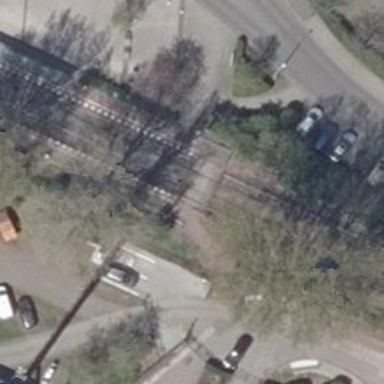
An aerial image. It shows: Tram stop.